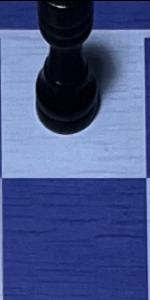
Label: Empty